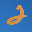
Label: 2